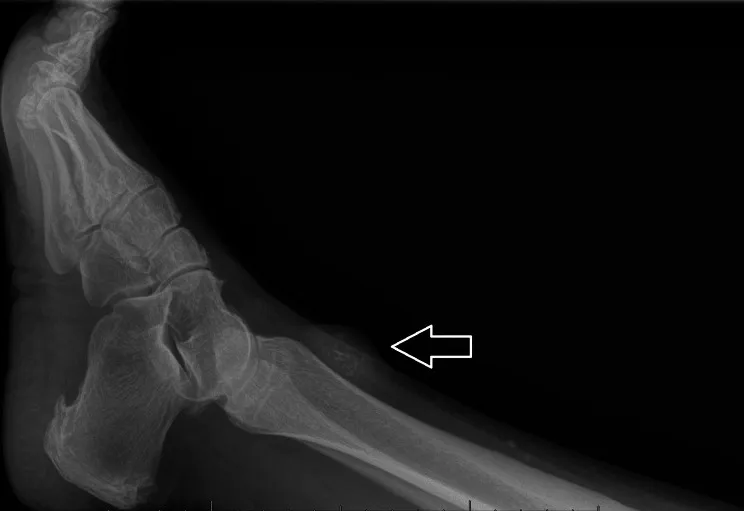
Lateral radiograph of right ankle demonstrating soft tissue mass with calcifications (arrow).
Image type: radiology (x_ray)